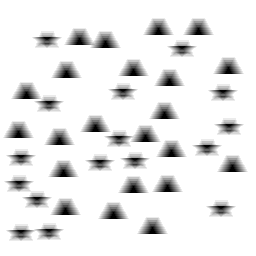
Squares: 0
Triangles: 22
Stars: 16
Total shapes: 38